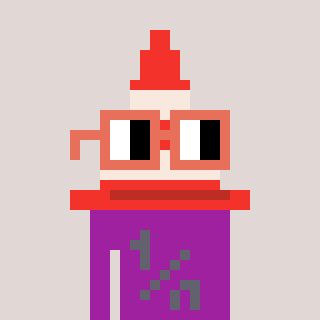
a pixel art character with square orange glasses, a cone-shaped head and a magenta-colored body on a warm background